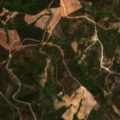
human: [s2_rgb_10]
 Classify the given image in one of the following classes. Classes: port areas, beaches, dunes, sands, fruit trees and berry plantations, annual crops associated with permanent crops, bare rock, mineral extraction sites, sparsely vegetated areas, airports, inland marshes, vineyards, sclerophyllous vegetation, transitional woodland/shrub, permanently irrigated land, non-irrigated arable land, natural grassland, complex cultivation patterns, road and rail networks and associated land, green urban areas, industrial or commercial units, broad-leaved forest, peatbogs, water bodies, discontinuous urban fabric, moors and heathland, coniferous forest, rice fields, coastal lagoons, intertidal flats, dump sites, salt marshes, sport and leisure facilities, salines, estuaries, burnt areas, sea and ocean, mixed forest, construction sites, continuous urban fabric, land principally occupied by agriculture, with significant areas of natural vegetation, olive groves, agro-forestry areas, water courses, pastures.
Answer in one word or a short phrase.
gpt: land principally occupied by agriculture, with significant areas of natural vegetation, transitional woodland/shrub